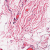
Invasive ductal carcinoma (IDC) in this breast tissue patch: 0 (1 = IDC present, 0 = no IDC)